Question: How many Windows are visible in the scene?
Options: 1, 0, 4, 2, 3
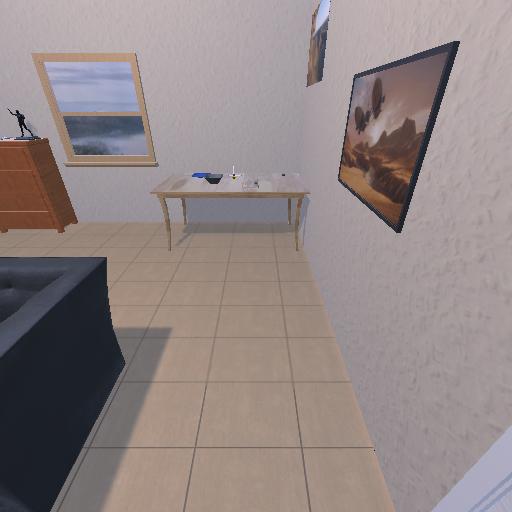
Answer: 1